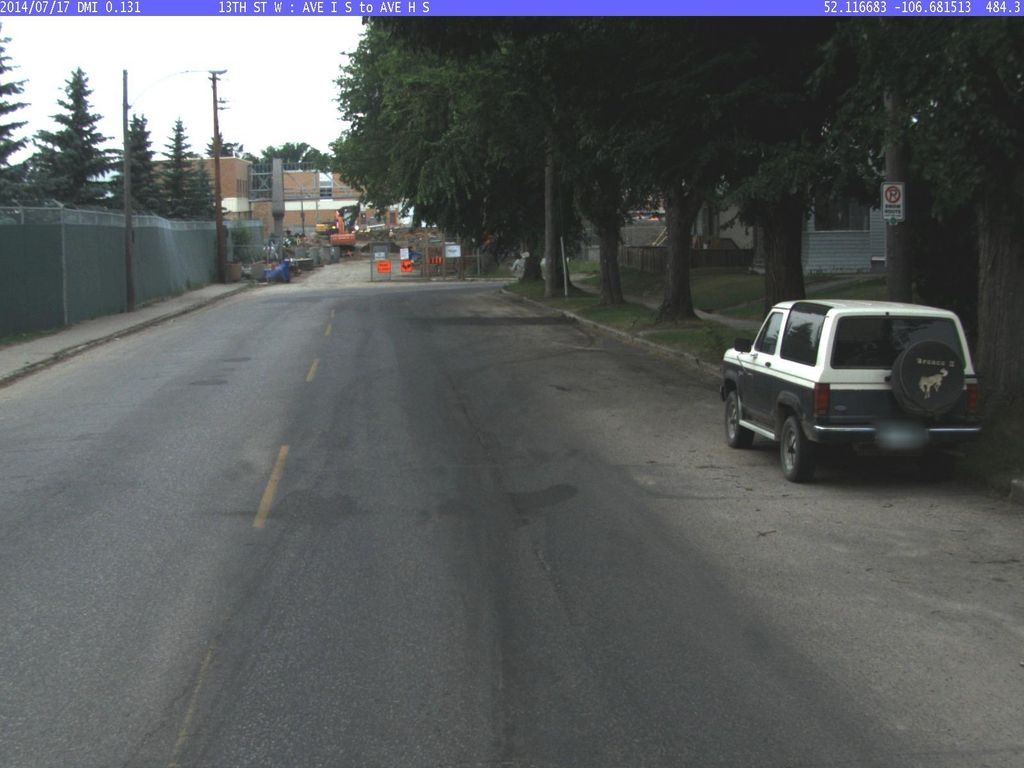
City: saskatoon